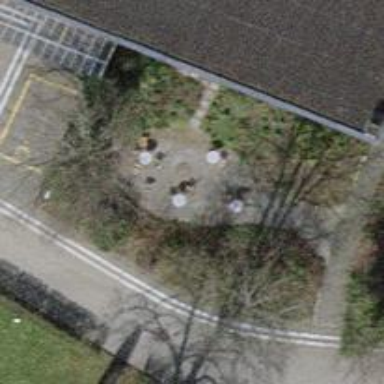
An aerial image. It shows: Bench for seating.